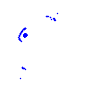
Particle: proton